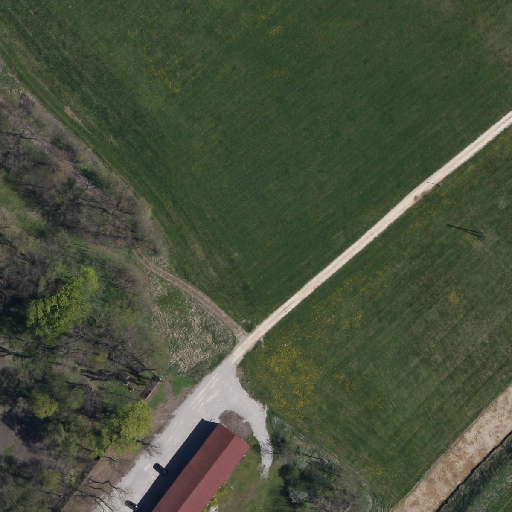
Referring expression: car